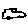
Label: car